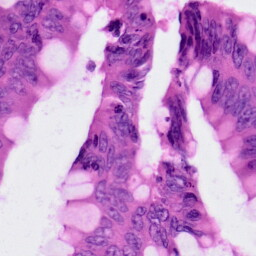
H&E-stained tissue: Colon